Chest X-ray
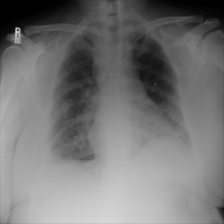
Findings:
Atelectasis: negative
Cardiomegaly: negative
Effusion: negative
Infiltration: negative
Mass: negative
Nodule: negative
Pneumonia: negative
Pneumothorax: negative
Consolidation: negative
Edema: negative
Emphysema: negative
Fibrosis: negative
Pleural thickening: negative
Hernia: negative